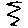
Label: zigzag